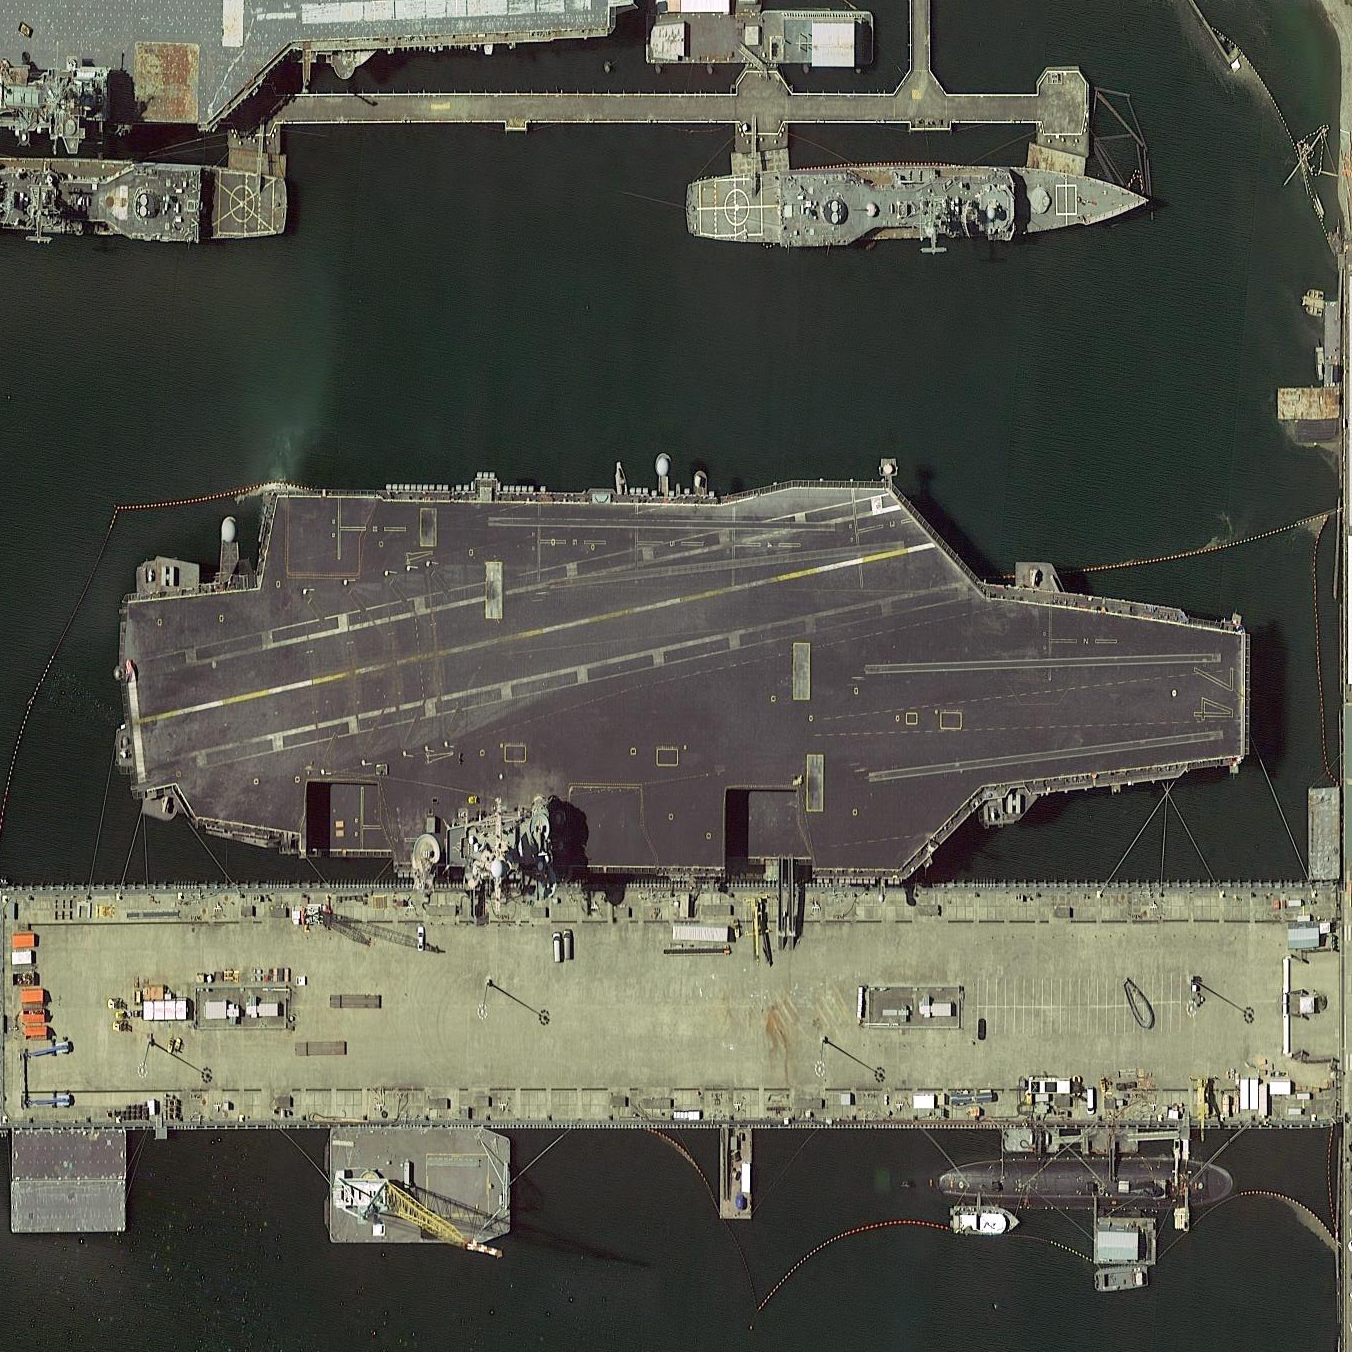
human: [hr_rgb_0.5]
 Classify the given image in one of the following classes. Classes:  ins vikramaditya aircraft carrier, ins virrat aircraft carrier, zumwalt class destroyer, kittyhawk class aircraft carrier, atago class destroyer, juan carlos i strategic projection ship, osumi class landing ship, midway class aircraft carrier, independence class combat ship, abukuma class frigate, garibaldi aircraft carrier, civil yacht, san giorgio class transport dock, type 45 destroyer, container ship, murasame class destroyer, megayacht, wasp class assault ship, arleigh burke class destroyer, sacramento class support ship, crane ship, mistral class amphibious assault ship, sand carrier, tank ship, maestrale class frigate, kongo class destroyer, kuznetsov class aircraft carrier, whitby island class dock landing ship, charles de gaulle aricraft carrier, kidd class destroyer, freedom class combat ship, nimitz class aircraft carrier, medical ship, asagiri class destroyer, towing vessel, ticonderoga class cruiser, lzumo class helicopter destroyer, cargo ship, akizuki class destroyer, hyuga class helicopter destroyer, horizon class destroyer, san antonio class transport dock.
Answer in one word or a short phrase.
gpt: Nimitz class aircraft carrier